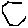
Label: hexagon